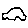
Label: car